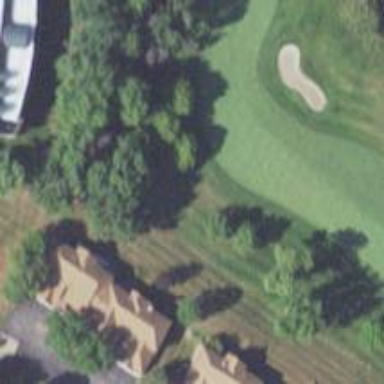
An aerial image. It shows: Golf hole.